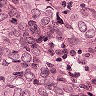
Metastatic tissue present: yes